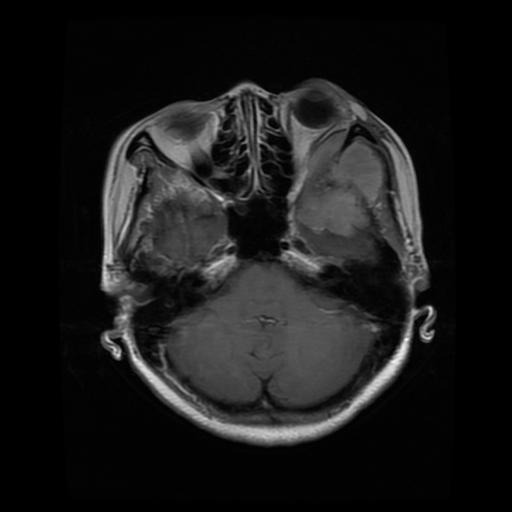
Label: meningioma